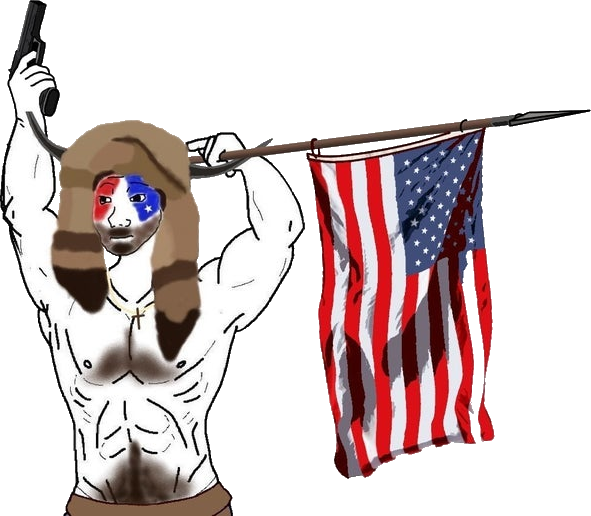
Label: 5_Stronkjak